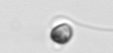
Label: flagellate